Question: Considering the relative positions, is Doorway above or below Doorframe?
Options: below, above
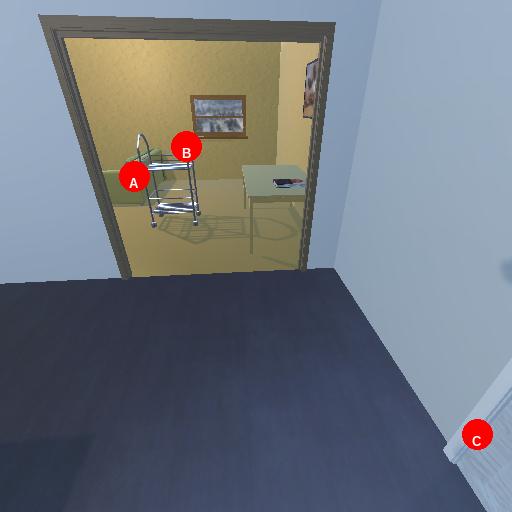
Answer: below